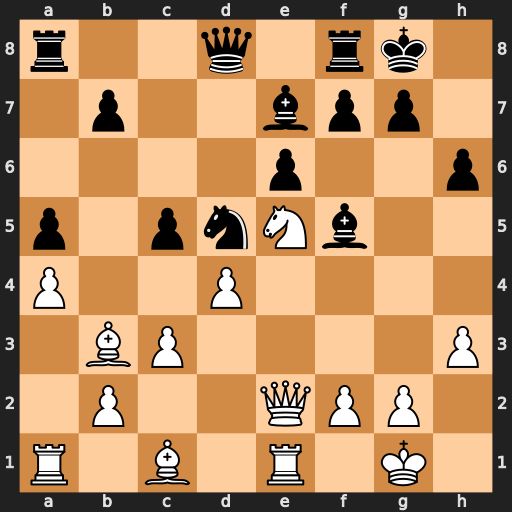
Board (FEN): r2q1rk1/1p2bpp1/4p2p/p1pnNb2/P2P4/1BP4P/1P2QPP1/R1B1R1K1
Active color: w
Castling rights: -
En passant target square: -
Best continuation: g4 Bh7 Nxf7 Rxf7 Qxe6